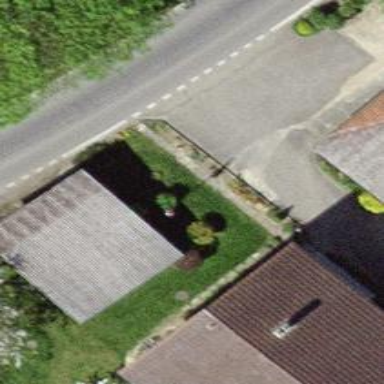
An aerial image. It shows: Garage building.